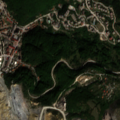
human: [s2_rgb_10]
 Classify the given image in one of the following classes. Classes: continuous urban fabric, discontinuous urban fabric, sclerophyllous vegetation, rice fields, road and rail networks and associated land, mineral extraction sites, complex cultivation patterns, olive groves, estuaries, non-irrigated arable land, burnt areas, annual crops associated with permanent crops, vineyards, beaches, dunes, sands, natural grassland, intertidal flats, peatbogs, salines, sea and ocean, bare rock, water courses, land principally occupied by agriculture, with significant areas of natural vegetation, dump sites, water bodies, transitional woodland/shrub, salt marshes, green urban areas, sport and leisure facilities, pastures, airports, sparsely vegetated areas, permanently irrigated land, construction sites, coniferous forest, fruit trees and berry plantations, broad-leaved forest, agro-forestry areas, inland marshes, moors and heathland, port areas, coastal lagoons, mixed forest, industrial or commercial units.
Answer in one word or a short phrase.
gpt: discontinuous urban fabric, mineral extraction sites, broad-leaved forest, transitional woodland/shrub